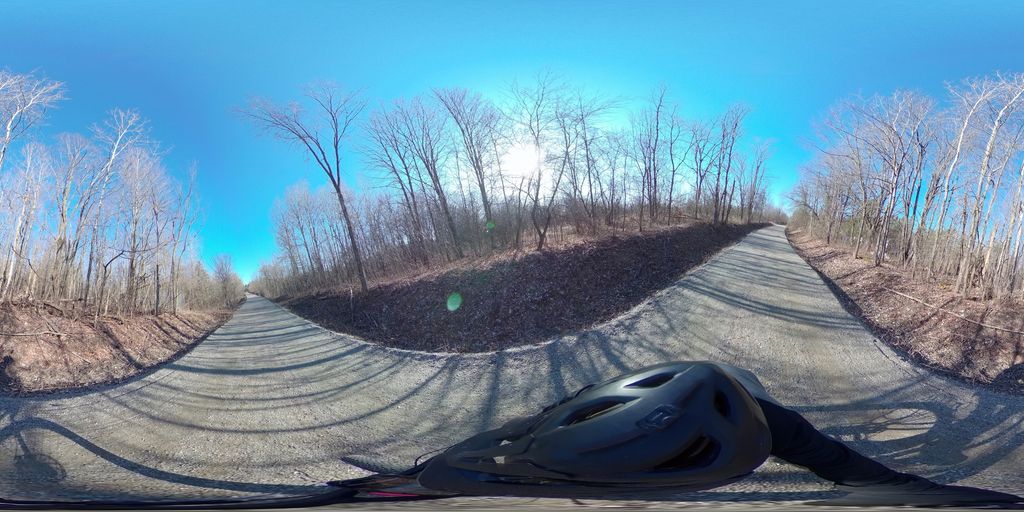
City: ottawa-gatineau